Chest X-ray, AP view. Patient: 22 years old, sex M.
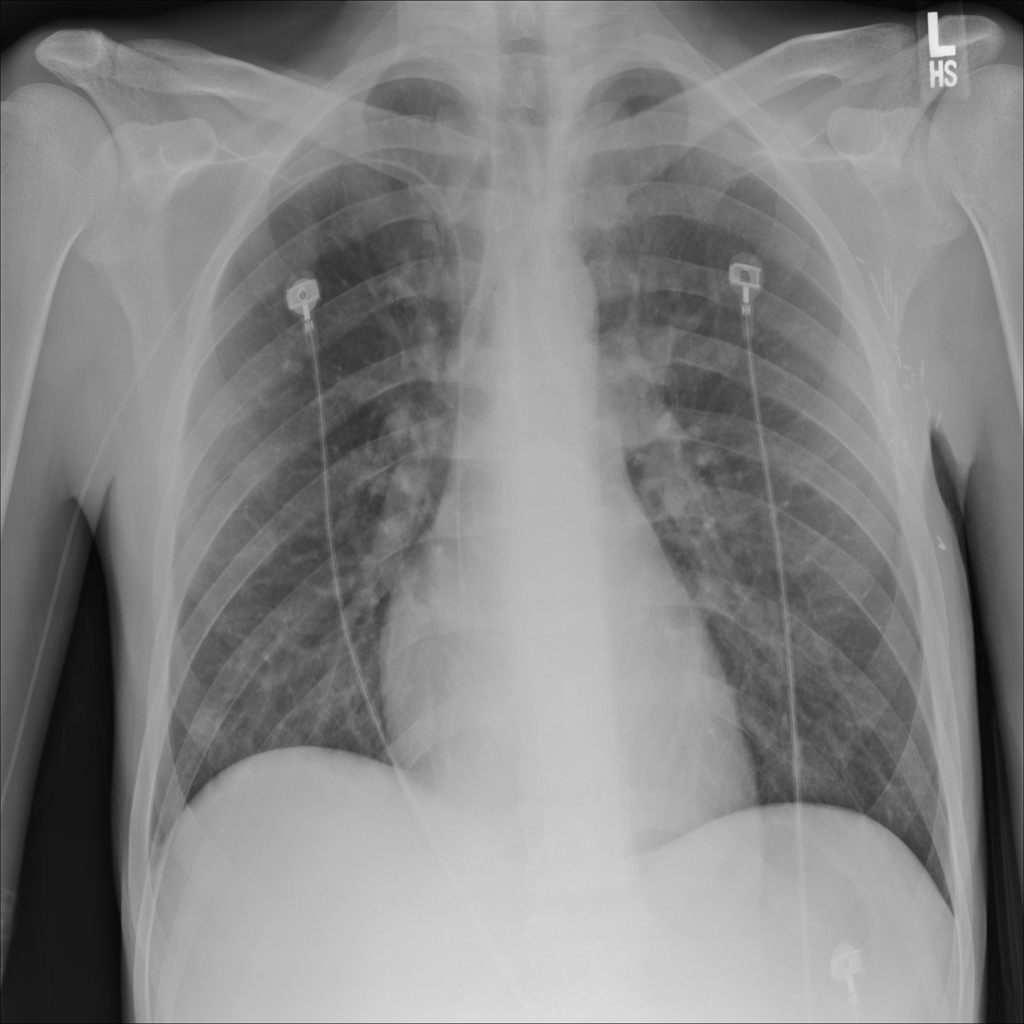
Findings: No Finding